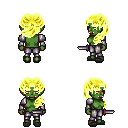
a pixel art fantasy rpg character, female body template, orc, green skin, steel arm armor, metal pants, gold princess hairstyle, gray slippers, dagger, four views (front, back, left, right), 2x2 character sprite sheet, small pixel art, hard edges, no anti-aliasing